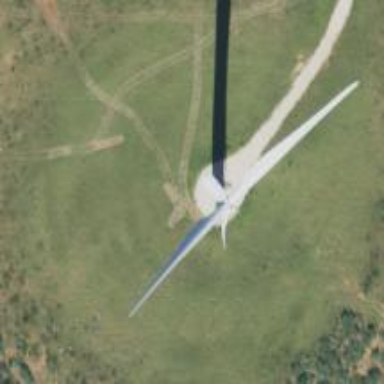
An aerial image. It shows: Wind generator powered by wind. The generator type is horizontal axis and it uses wind turbines.